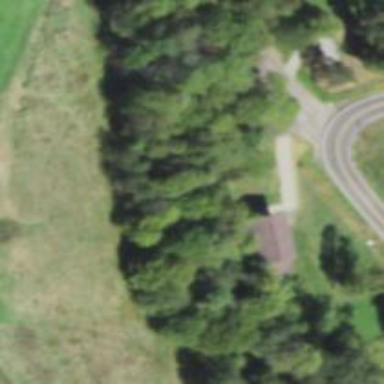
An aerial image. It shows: Path with excellent trail visibility.